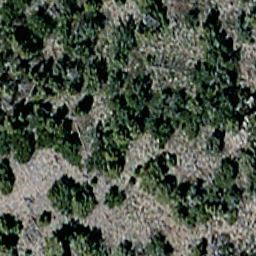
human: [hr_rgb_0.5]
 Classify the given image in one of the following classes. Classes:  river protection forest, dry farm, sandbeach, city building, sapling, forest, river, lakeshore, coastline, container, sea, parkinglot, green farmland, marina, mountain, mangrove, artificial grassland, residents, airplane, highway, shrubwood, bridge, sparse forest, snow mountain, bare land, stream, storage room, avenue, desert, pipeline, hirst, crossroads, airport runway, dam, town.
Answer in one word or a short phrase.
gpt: sparse forest